Interaction volume radius: 5 \u00c5
Interaction volume height: 20 \u00c5
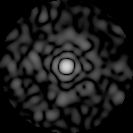
Disorder parameter: 0.853